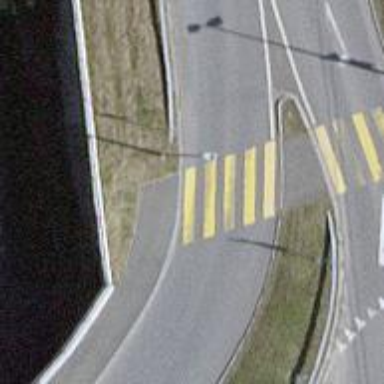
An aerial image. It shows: Marked zebra crossing with pedestrian island.